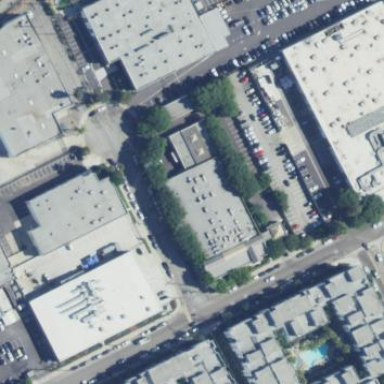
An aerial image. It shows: Warehouse building.